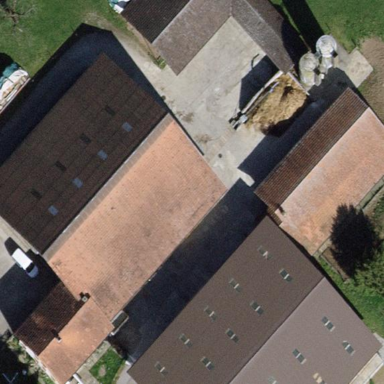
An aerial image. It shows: Farmyard area.